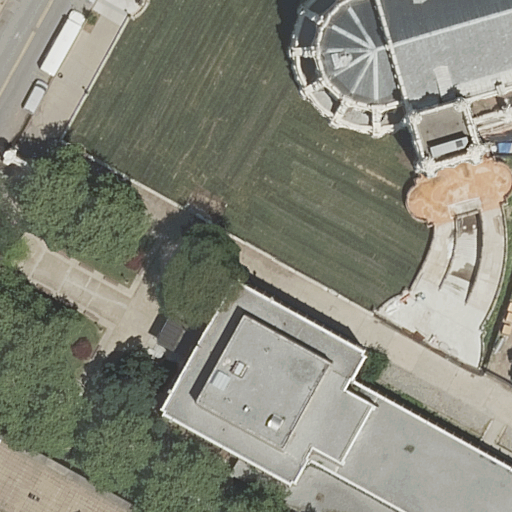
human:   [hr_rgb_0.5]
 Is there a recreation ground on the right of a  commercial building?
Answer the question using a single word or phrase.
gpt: no

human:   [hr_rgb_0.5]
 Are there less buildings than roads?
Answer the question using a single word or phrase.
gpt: yes

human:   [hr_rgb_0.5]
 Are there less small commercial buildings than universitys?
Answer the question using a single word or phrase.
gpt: yes

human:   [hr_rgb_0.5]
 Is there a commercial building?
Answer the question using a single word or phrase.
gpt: no

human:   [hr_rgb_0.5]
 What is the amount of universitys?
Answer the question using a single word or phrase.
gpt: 1

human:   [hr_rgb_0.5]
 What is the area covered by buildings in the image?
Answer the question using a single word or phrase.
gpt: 10394m2

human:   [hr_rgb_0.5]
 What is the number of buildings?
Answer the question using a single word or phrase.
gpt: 3

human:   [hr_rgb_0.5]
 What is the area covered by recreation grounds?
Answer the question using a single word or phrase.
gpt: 3431m2

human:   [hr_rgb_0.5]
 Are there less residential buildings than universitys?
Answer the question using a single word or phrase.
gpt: no

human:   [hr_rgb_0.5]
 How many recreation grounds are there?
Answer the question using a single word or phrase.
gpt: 4

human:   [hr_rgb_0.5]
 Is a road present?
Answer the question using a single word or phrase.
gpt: yes

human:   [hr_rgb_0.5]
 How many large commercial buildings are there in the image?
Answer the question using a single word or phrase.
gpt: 0

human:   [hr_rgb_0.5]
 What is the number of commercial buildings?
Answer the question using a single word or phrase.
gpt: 0

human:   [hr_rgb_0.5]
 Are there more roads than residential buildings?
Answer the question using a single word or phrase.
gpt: yes

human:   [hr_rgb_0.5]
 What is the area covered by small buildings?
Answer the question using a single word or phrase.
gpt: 0m2

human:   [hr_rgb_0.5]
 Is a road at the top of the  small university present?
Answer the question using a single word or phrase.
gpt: no

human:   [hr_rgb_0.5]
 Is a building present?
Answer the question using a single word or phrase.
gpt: yes

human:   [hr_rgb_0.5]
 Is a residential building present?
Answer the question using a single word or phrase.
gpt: yes

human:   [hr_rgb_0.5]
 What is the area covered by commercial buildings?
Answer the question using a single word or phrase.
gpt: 0m2

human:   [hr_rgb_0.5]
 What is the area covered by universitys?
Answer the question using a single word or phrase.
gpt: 29m2

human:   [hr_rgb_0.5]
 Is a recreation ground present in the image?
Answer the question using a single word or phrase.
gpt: yes

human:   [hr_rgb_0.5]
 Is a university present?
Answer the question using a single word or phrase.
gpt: yes

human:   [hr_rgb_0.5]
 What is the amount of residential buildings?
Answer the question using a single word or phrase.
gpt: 3

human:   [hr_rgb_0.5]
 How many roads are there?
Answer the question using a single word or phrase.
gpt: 8

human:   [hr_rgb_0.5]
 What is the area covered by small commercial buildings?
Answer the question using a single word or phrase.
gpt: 0m2

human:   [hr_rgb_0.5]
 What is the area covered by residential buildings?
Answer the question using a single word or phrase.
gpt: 10394m2

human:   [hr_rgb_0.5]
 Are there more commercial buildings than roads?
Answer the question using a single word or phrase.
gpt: no

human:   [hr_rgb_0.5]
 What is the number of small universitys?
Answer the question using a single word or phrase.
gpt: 1

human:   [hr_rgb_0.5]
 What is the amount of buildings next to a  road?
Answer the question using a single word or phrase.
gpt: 3

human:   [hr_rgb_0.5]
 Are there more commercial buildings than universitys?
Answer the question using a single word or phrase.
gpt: no

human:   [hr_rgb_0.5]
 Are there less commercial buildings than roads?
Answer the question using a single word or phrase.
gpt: yes

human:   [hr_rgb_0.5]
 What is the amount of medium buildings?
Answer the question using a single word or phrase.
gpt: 0

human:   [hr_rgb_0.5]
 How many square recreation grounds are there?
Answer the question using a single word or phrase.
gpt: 0

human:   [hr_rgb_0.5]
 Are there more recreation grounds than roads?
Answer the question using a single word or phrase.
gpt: no

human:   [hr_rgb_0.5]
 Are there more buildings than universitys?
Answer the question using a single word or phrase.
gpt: yes

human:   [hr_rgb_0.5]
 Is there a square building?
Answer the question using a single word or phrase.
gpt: no

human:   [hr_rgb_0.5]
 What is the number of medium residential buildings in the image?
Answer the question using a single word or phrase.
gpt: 0

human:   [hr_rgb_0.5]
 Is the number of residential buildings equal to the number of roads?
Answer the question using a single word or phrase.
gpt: no

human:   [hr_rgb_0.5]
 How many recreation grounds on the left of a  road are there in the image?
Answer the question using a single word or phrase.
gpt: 3

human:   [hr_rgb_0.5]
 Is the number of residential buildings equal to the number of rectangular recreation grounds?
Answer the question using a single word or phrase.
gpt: no

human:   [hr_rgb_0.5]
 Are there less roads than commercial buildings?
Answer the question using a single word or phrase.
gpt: no

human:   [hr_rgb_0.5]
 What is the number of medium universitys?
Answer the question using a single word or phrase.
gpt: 0

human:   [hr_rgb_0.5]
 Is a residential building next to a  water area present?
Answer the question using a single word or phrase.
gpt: no

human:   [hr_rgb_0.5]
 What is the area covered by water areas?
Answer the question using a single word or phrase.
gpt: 0m2

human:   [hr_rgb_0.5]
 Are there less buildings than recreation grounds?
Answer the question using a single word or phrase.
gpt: yes

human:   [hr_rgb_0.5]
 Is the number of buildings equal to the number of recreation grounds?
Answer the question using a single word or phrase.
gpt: no

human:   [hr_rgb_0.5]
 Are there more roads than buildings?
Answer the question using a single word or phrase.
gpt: yes

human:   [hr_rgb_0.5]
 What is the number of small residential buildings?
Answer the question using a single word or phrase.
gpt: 0

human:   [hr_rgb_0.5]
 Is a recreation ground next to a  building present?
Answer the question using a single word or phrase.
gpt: yes

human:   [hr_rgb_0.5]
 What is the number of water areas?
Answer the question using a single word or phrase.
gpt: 0

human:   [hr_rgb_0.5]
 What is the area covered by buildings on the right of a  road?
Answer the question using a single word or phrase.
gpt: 4480m2

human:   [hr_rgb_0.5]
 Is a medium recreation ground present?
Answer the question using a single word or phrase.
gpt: yes

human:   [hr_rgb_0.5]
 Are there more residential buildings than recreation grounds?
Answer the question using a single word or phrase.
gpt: no

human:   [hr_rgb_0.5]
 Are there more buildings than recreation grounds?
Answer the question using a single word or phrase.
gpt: no

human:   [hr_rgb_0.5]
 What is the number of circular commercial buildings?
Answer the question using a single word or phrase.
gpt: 0

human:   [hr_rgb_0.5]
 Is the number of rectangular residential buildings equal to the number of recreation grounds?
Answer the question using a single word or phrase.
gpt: no

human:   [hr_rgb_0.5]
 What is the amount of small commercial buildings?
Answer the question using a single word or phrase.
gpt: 0

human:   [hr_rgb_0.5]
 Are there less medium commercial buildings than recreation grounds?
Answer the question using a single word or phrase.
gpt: yes

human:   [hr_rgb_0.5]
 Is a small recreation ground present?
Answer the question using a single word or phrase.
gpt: yes

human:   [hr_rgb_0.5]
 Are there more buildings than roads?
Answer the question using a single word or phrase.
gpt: no

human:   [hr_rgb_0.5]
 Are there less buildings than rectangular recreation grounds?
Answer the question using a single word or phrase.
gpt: no

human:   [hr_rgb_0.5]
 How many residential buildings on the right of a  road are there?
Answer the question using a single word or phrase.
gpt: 2

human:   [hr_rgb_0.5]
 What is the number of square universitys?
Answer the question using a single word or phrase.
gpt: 0

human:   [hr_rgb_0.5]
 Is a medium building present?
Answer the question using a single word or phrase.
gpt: no